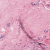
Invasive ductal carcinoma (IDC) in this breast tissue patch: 0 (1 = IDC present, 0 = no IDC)